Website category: auto
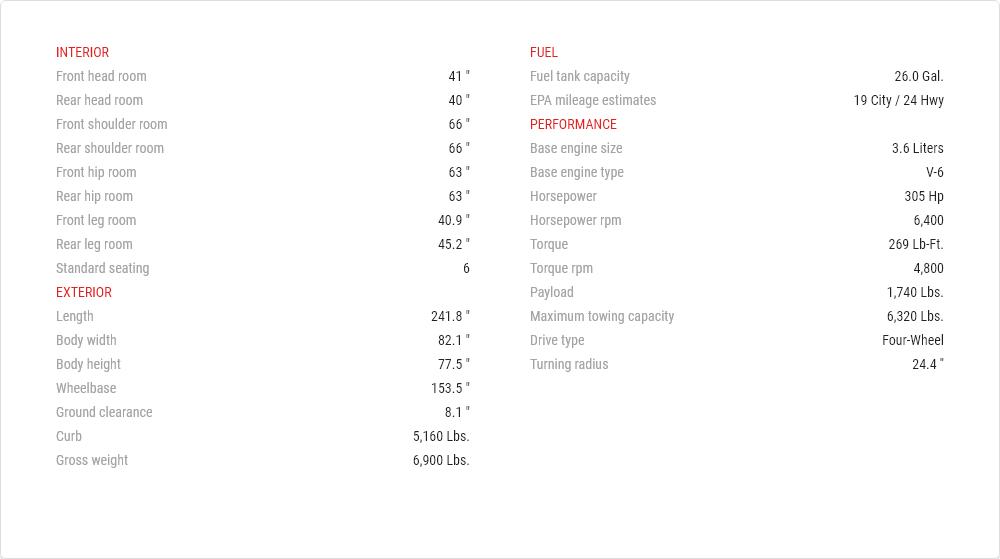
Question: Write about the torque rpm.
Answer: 4,800

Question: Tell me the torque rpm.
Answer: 4,800

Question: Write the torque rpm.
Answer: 4,800

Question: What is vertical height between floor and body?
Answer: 8.1 "

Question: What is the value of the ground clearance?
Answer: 8.1 "

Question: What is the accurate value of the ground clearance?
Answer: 8.1 "

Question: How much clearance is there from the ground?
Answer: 8.1 "

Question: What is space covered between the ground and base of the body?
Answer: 8.1 "

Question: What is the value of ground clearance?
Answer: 8.1 "

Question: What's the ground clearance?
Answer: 8.1 "

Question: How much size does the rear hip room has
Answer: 63 "

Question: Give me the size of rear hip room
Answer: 63 "

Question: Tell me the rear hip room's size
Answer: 63 "

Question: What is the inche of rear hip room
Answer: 63 "

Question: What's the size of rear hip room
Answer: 63 "

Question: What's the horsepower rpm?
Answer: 6,400

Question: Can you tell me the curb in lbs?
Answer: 5,160 lbs.

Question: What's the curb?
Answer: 5,160 lbs.

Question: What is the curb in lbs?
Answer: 5,160 lbs.

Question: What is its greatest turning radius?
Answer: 24.4 ''

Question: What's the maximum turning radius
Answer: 24.4 ''

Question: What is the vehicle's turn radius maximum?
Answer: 24.4 ''

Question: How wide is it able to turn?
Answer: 24.4 ''

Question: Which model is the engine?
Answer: V-6

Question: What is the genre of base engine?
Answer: V-6

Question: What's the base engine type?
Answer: V-6

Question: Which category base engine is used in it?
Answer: V-6

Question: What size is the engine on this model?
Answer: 3.6 liters

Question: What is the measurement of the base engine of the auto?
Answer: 3.6 liters

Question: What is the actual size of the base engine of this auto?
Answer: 3.6 liters

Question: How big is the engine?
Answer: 3.6 liters

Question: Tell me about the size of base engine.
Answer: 3.6 liters

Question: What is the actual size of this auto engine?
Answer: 3.6 liters

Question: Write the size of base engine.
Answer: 3.6 liters

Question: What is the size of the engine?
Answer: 3.6 liters

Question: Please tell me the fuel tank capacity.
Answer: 26.0 gal.

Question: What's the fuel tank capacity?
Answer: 26.0 gal.

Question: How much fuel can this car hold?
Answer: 26.0 gal.

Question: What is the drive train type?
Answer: four-wheel

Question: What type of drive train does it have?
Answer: four-wheel

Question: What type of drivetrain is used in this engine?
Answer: four-wheel

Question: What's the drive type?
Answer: four-wheel

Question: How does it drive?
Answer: four-wheel

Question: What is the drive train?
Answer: four-wheel

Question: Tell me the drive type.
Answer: four-wheel

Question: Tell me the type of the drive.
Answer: four-wheel

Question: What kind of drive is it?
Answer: four-wheel

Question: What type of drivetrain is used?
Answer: four-wheel

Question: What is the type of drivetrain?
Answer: four-wheel

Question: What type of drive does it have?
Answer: four-wheel

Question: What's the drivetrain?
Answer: four-wheel

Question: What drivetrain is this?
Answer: four-wheel

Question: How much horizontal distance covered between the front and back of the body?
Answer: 153.5 "

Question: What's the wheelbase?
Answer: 153.5 "

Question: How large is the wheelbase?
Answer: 153.5 "

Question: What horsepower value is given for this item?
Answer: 305 hp

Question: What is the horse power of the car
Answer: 305 hp

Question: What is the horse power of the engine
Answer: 305 hp

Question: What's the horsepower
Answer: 305 hp

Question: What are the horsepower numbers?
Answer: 305 hp

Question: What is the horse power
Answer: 305 hp

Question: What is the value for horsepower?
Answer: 305 hp

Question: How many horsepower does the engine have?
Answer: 305 hp

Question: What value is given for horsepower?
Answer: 305 hp